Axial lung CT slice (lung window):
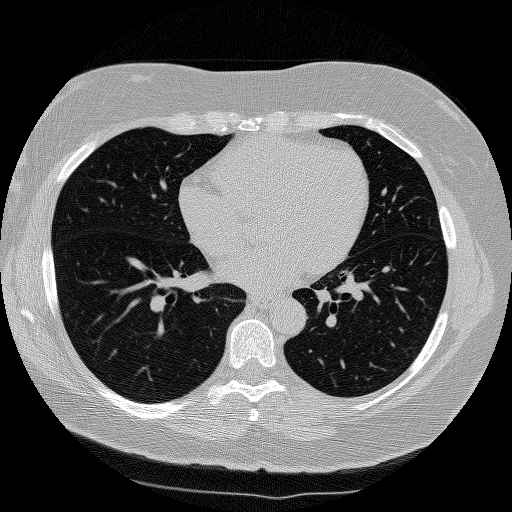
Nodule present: no